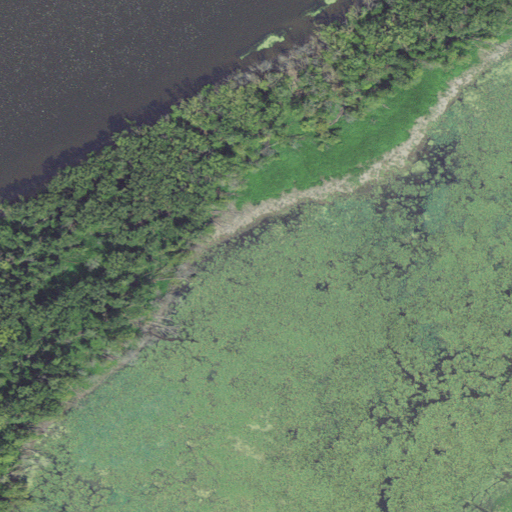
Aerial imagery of island in Wisconsin named Hunter Island containing open water, woody wetlands, and herbaceous wetlands